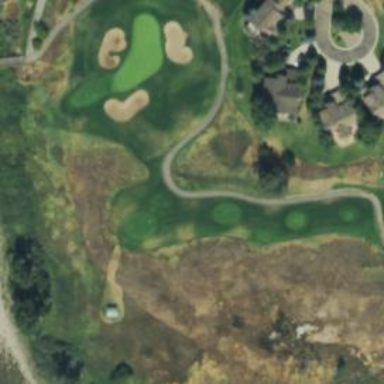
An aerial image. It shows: Golf cartpath that is also road path.